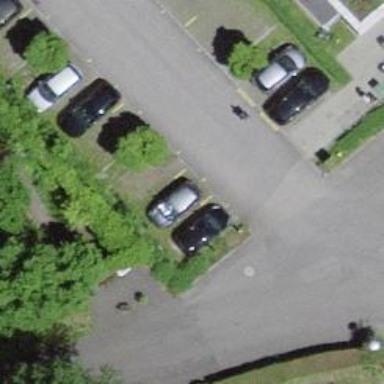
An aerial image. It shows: Service road with perpendicular parking on the left lane.